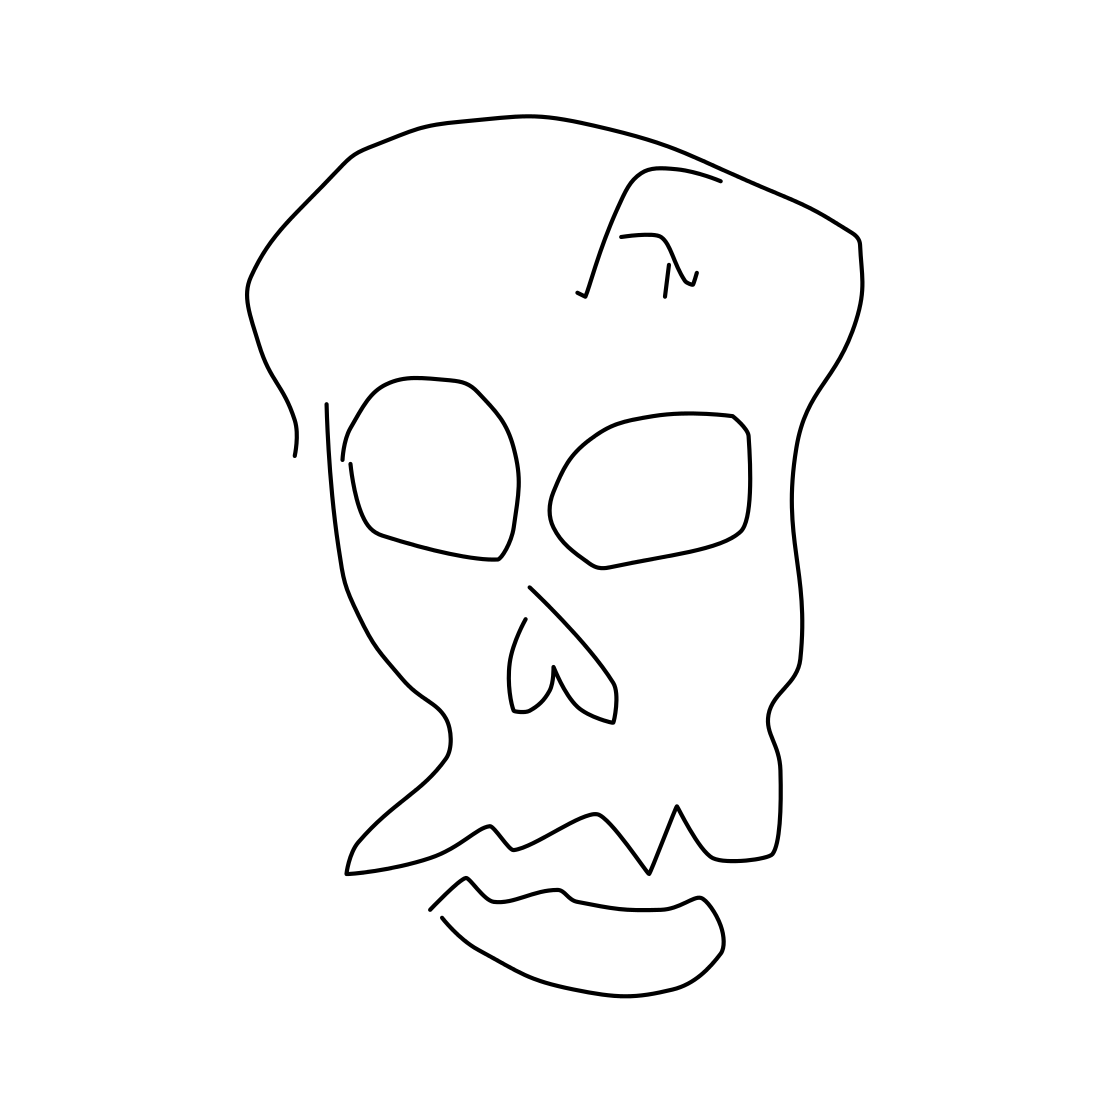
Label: skull